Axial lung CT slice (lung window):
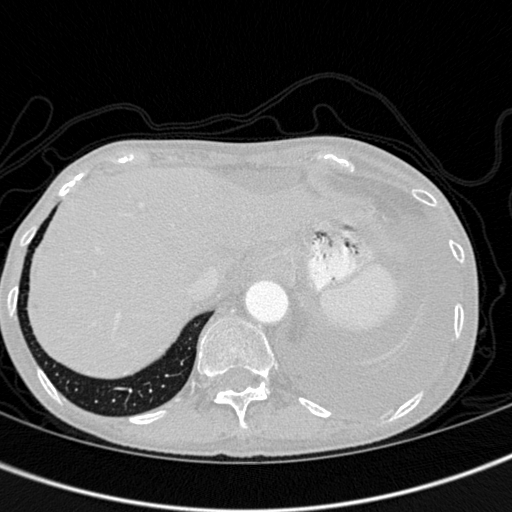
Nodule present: no